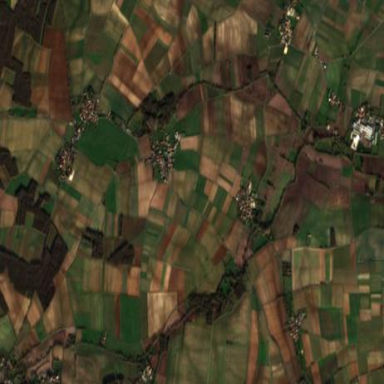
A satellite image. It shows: Beautiful vineyard in the countryside.